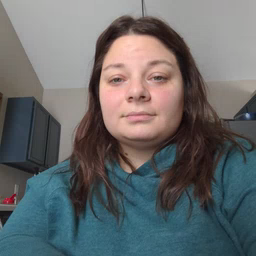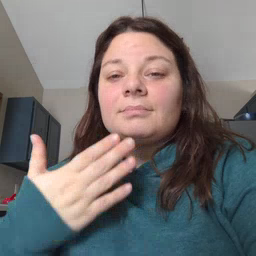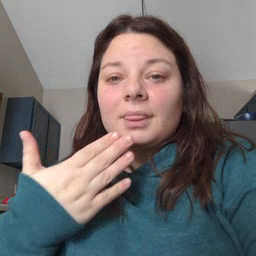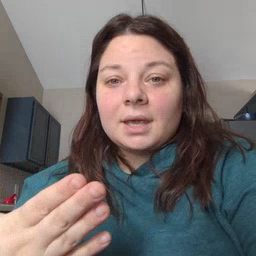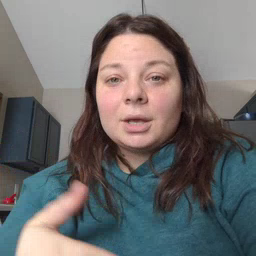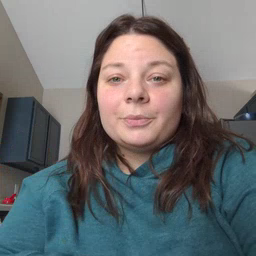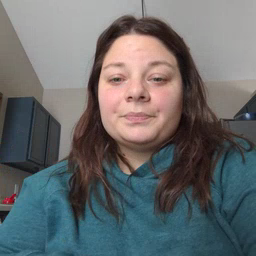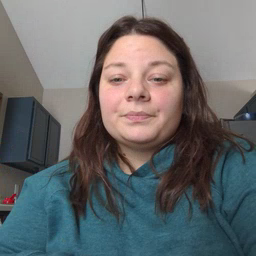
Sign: thankyou